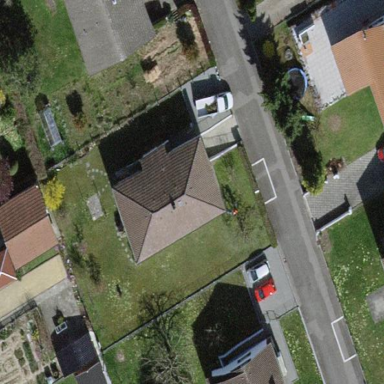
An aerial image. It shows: Detached building with gabled roof.